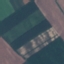
Land use / land cover class: AnnualCrop